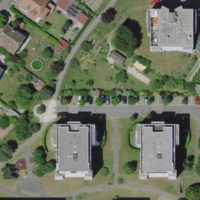
EUNIS habitat code: 54
Species observed at this site:
Euonymus europaeus
Cydonia oblonga